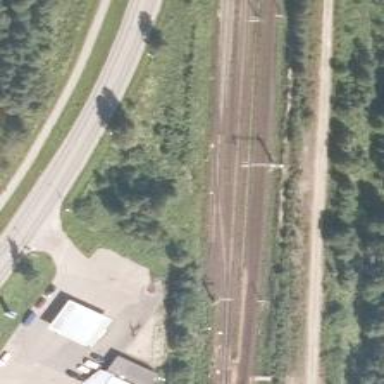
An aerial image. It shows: Railway signal.